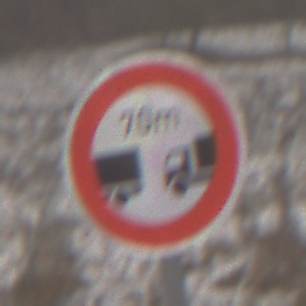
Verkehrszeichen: VerbotUnterschreitenMindestabstand
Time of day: Midday
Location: Outdoor (Nature)
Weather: Overcast
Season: Winter
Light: Natural